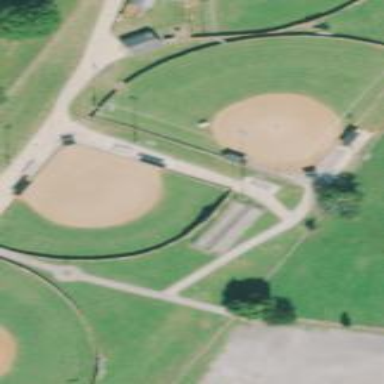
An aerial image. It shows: Baseball pitch for leisure and sports activities.